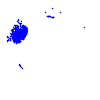
Particle: electron